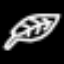
Label: leaf